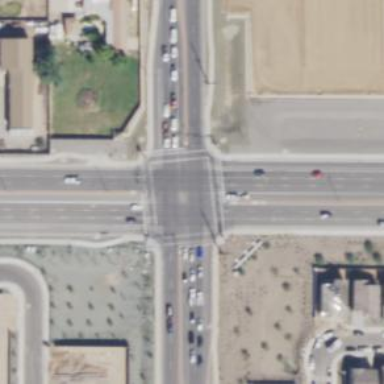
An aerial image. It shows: Crossing on the road.